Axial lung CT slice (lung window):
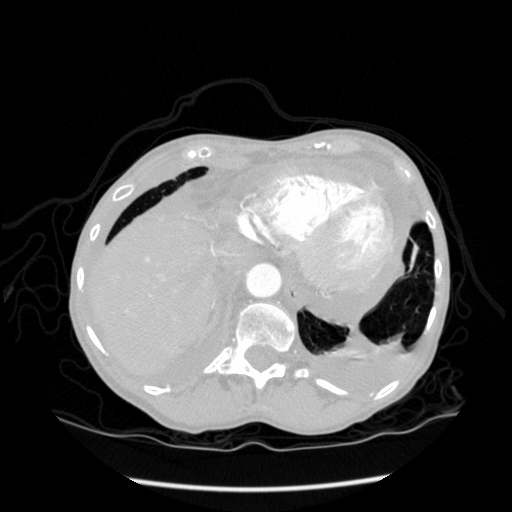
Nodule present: no